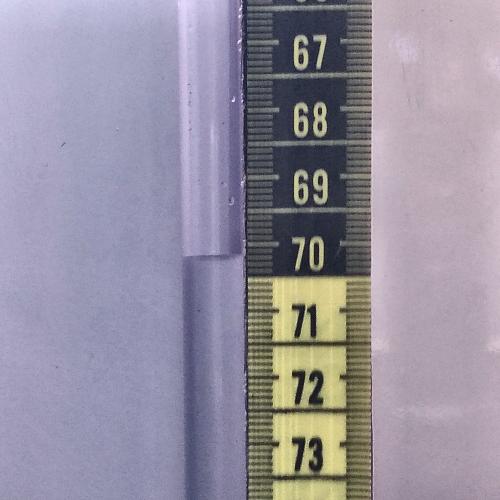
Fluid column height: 70.2 cm